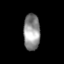
Tissue: lung
Cell type: Epithelial cells
Senescence score: 0.2154
Nuclear area (px): 582
Mean DAPI intensity: 145.67